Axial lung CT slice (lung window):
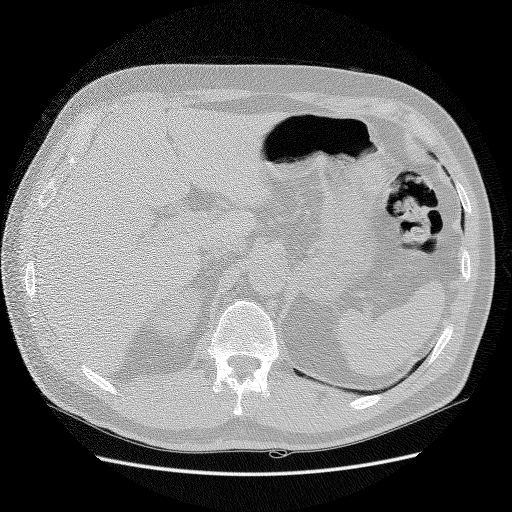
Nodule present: no